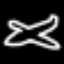
Label: airplane